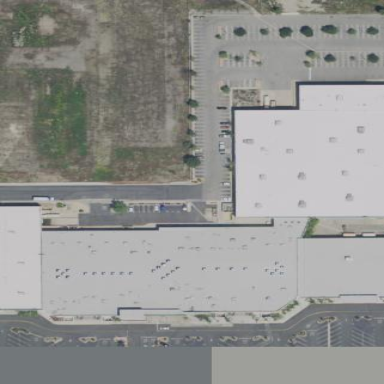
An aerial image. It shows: Mall.